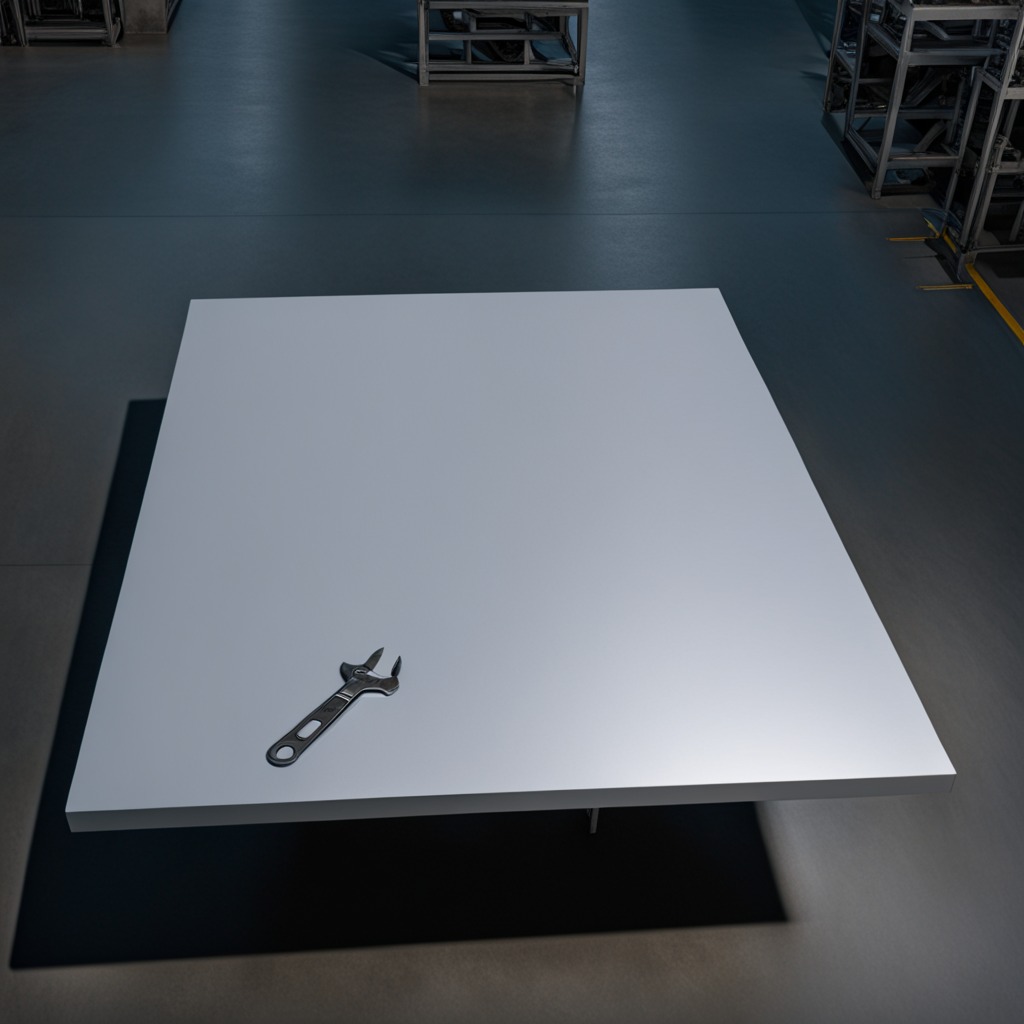
An wrench lies on the clean empty table in the basement in the evening soft directional lighting on the tabletop realistic grain studio-quality clarity centered framing